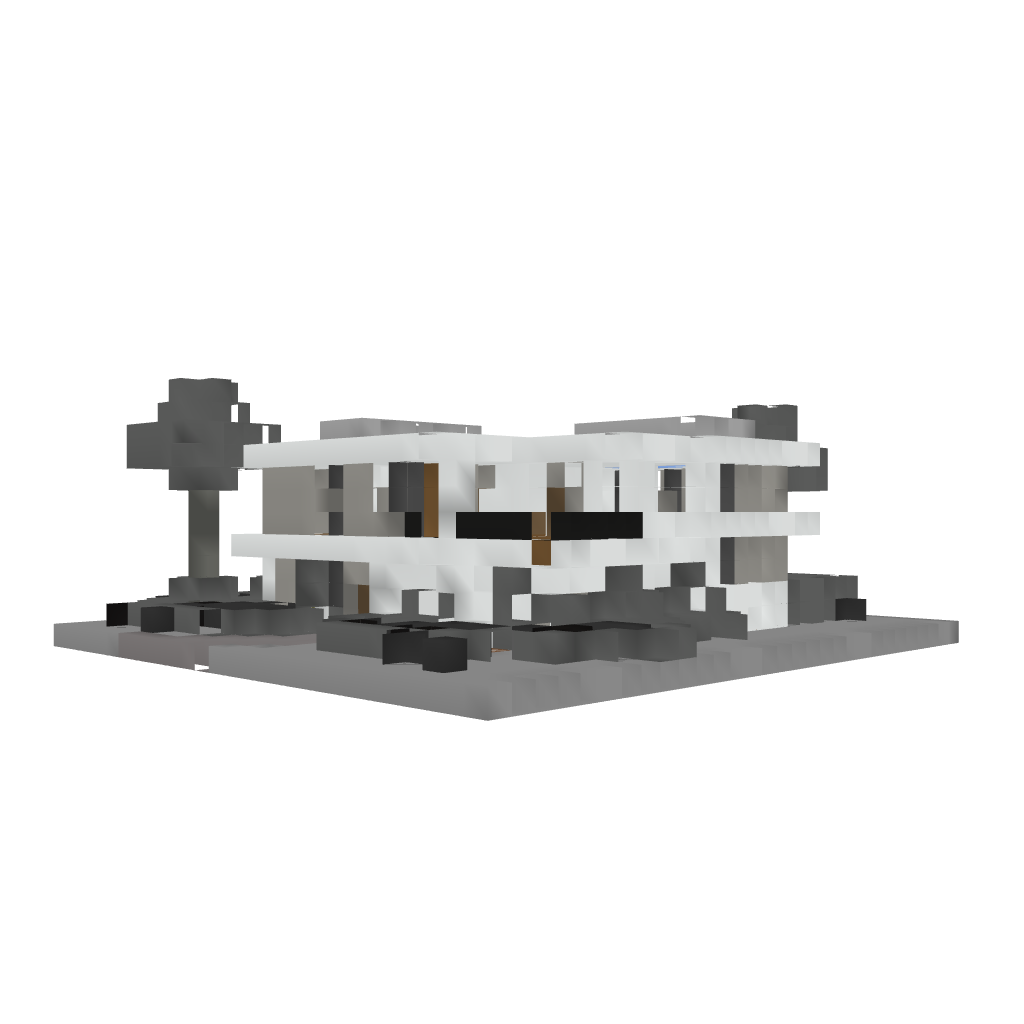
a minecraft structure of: Modern Dream | 1.6.2